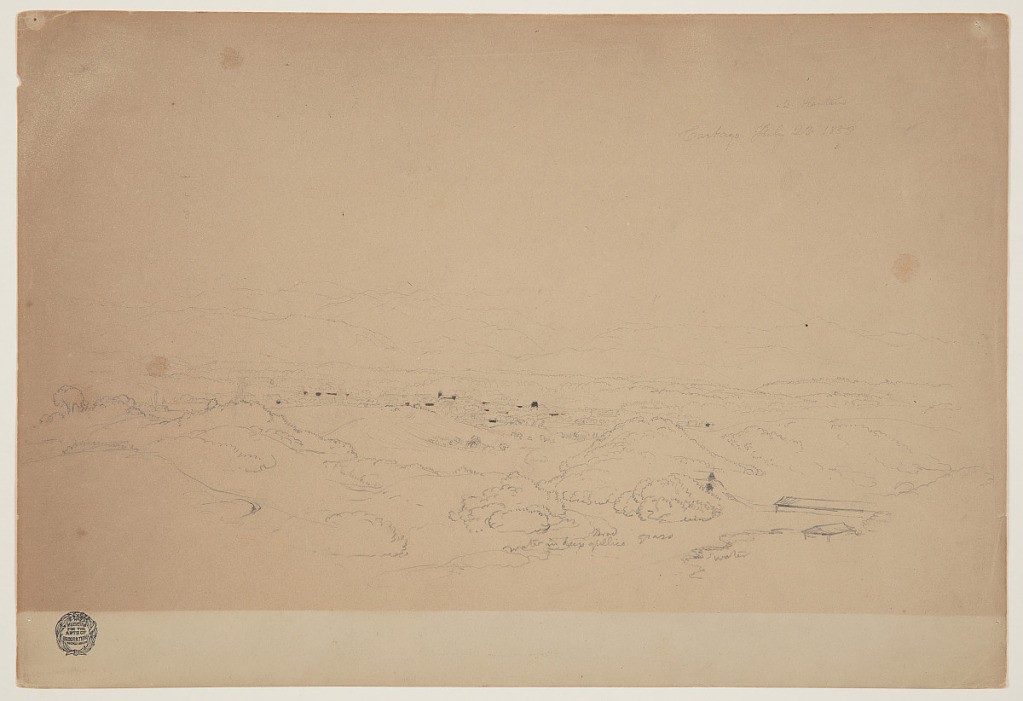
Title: View of Cartago, Colombia
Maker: Frederic Edwin Church, American, 1826–1900
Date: July 23, 1853
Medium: Graphite, brush and oxidized white gouache on tan wove paper
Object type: Drawing
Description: Landscape sketch showing view of Colombian city of Cartago in a valley bounded by tall mountains. A road winds through hills in the foreground, with wooden structures visible lower right. Plantain farm next to road at center. In middle distance, various structures of the city spread across the flat land. Beyond, the plain extends to the feet of tall mountains, which make up background.